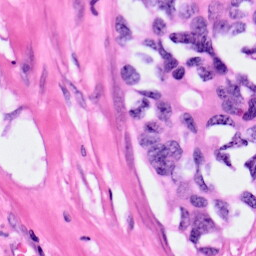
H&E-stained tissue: Pancreatic